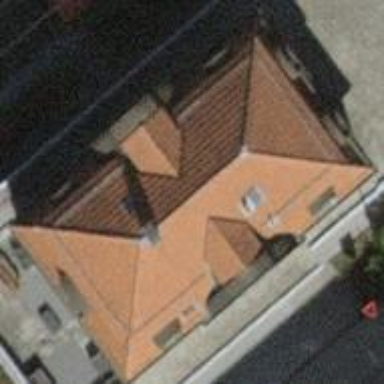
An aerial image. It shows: Train station building.